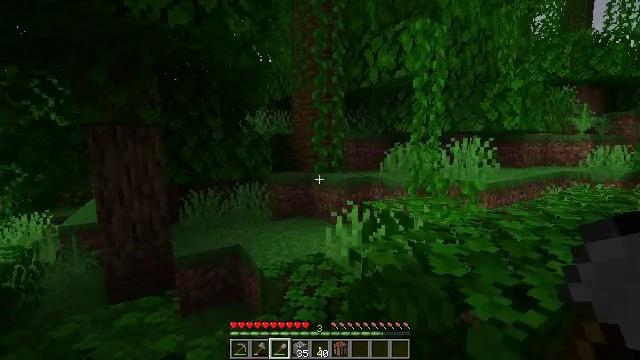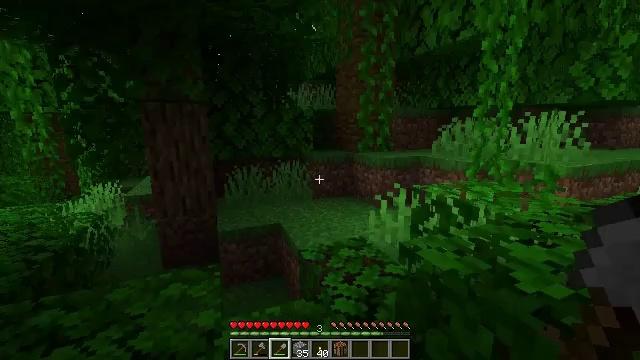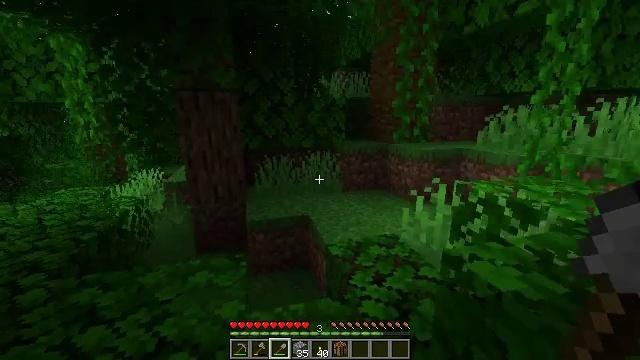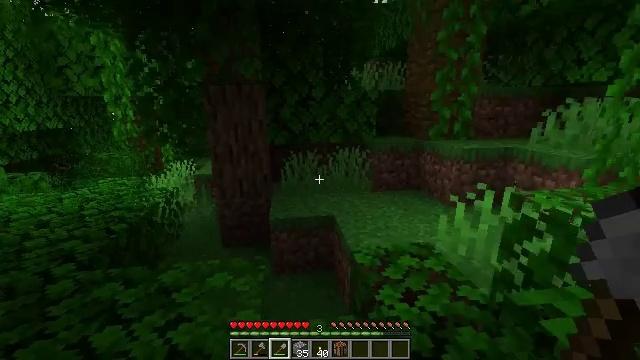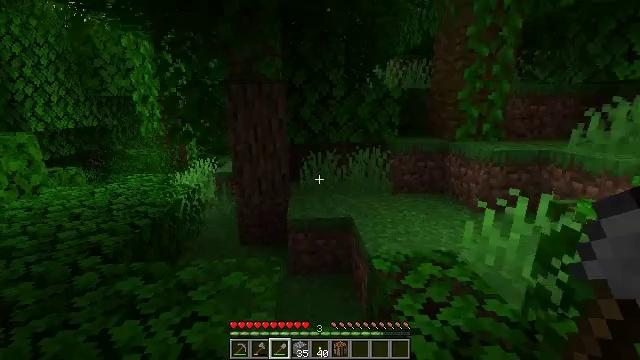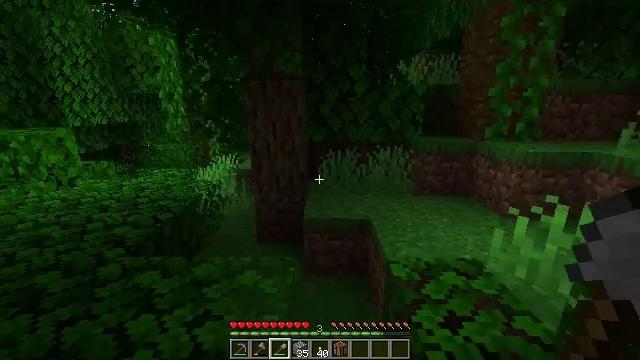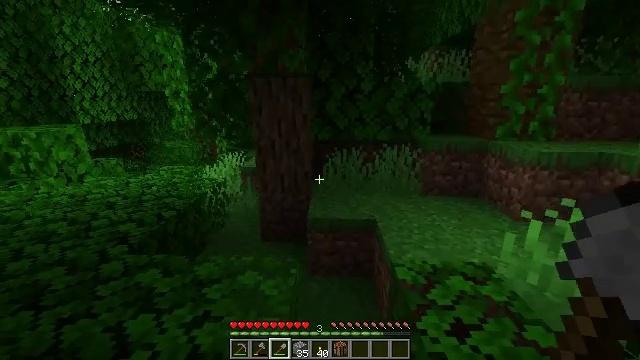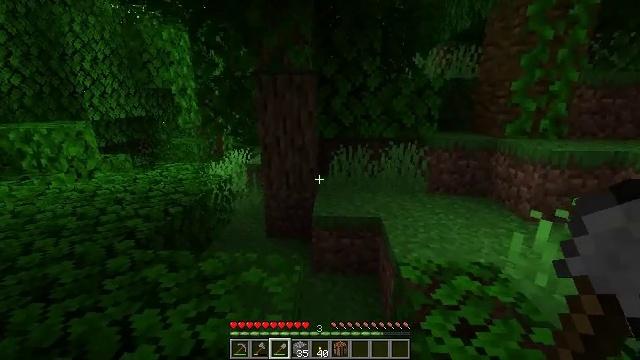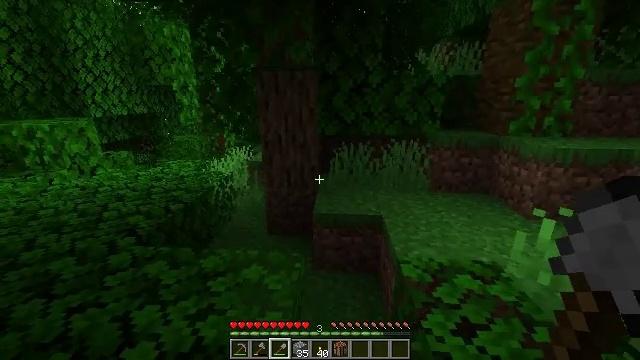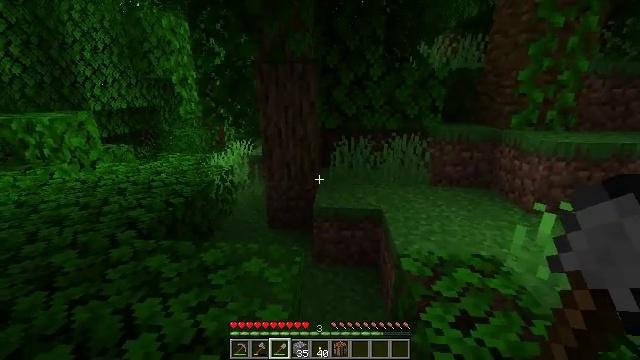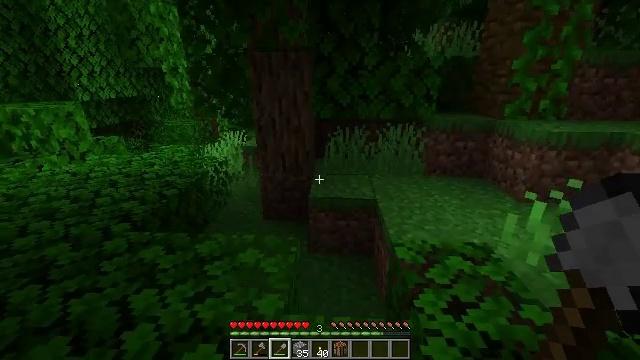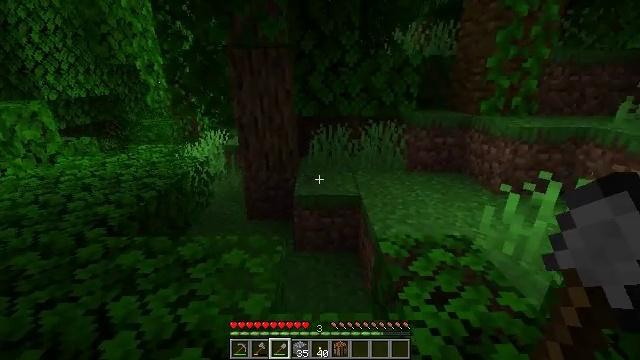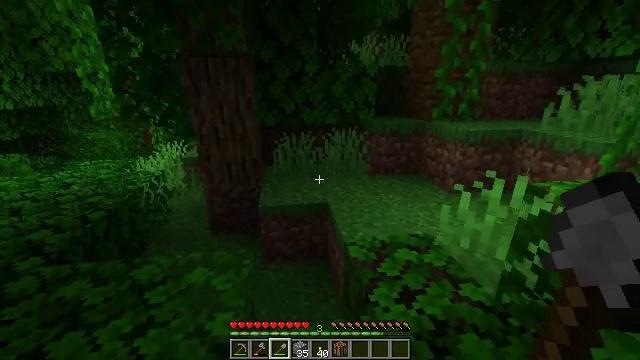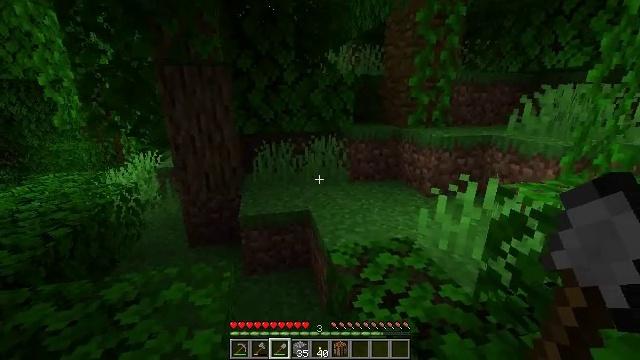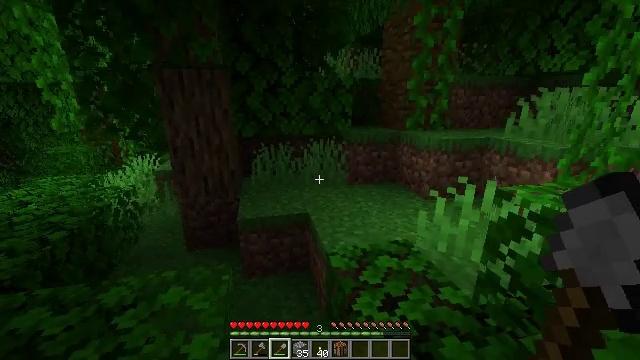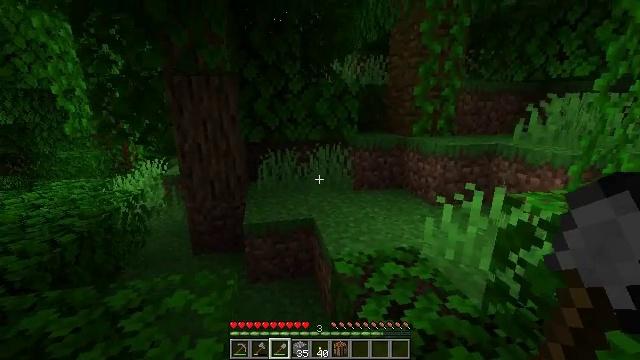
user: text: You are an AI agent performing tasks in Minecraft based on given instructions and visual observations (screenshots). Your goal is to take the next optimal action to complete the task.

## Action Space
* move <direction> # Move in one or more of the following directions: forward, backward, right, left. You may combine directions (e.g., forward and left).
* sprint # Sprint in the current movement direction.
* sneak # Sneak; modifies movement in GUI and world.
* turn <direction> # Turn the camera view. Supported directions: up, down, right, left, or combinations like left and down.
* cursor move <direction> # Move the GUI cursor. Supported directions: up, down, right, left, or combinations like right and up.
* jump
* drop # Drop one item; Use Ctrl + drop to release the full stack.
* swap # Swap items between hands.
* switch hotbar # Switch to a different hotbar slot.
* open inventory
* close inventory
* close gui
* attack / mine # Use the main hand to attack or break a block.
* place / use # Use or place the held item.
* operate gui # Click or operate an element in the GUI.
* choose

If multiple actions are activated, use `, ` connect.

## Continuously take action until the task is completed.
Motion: motion action
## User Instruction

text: Collect jungle leaves by breaking them.
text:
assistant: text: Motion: move forward, turn left and down
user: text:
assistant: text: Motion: move forward, turn left and down
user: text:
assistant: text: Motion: move forward, turn left and down
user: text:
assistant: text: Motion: turn left
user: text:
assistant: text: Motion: turn left
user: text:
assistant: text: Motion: turn left
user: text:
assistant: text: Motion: turn left
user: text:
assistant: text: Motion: no_op
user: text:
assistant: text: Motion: turn down
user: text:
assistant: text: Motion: turn right and down
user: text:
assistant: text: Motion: turn right
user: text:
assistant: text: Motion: turn right and up
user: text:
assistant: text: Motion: turn right and up
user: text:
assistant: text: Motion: no_op
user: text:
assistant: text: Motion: turn left and up
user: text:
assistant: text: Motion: turn left and up
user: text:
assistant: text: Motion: turn left
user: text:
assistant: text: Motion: turn left
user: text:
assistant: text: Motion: no_op
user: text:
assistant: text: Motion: no_op
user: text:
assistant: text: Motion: turn right
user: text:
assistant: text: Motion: turn right and up
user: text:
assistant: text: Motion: move forward, turn right and up
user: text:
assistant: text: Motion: move forward, turn right and up
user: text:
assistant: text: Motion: move forward, turn right and up
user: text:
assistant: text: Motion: move forward, turn right and up
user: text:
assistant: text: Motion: move forward, turn right and up
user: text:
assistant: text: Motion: move forward, turn right and up
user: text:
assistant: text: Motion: move forward, turn right and up
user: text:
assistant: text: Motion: move forward, turn right